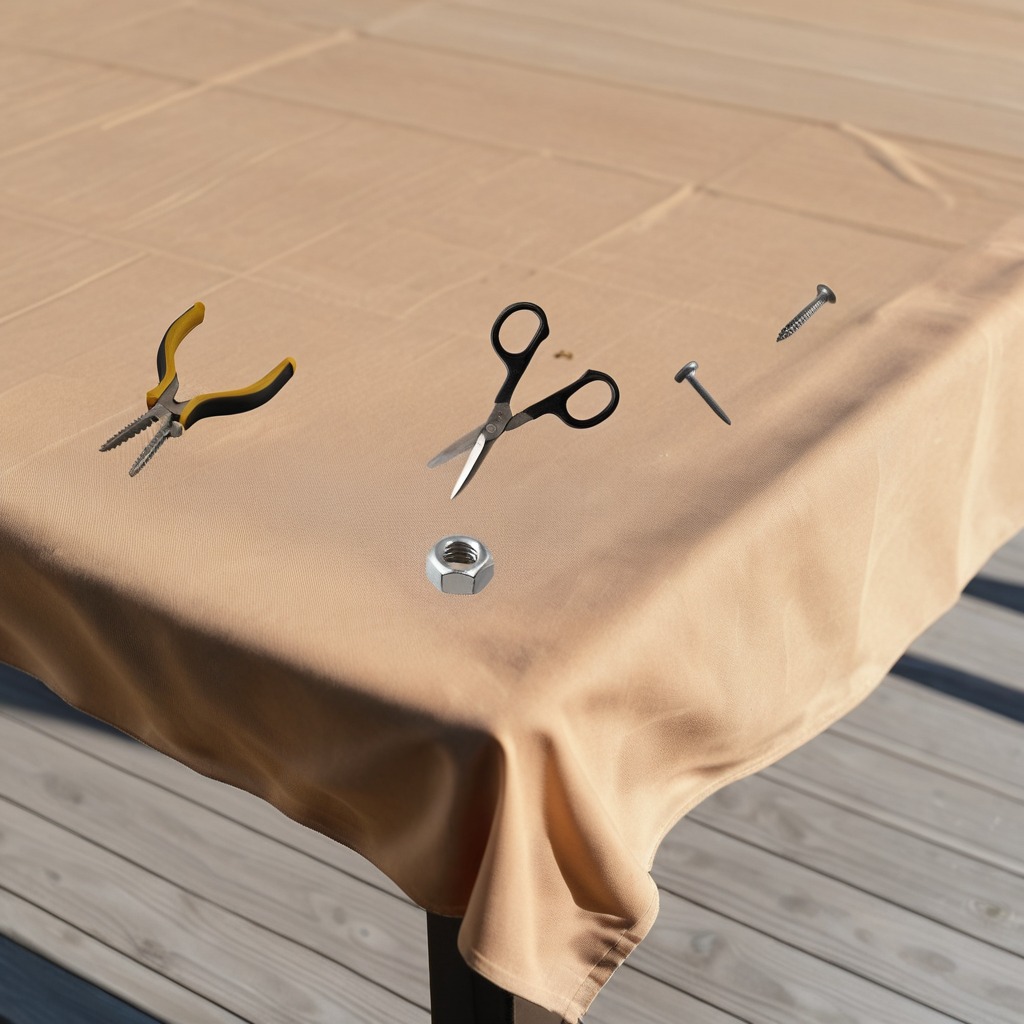
A metal machine screw, an iron nail, a pair of pliers, a metal nut, and a pair of scissors are lying on the wooden table.